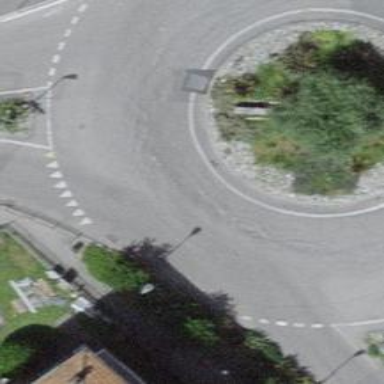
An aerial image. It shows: Tertiary road made of asphalt leading to roundabout junction.